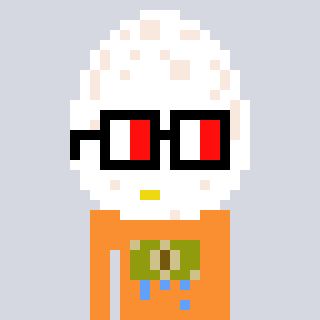
a pixel art character with square glasses with black frames and red eyes, a egg-shaped head and a orange-colored body on a cool background